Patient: sex F, age 68
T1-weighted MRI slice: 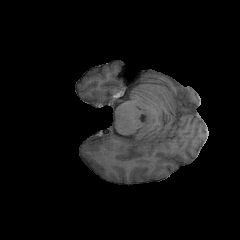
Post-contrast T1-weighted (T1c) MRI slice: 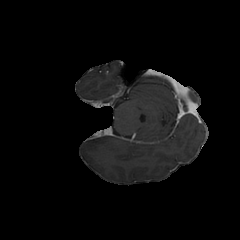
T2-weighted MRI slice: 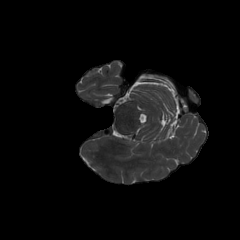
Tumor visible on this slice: no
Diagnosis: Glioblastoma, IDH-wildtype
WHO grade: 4